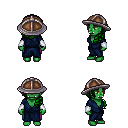
a pixel art fantasy rpg character, female body template, orc, green skin, blue robe, magenta pants, green left-swept hairstyle, chain helm, white cloth bracers, four views (front, back, left, right), 2x2 character sprite sheet, small pixel art, hard edges, no anti-aliasing